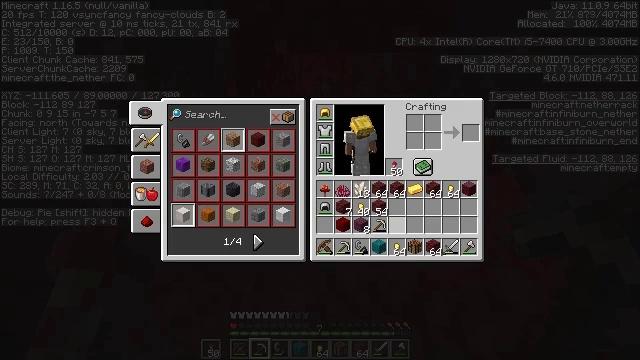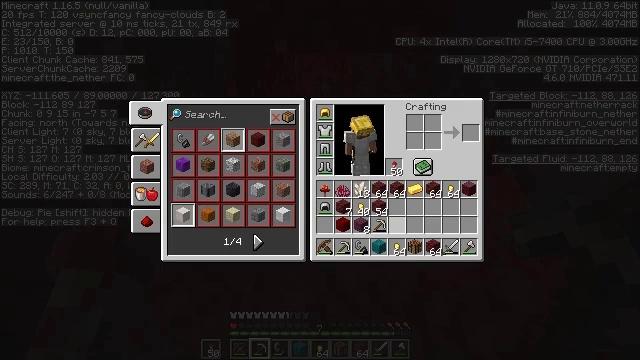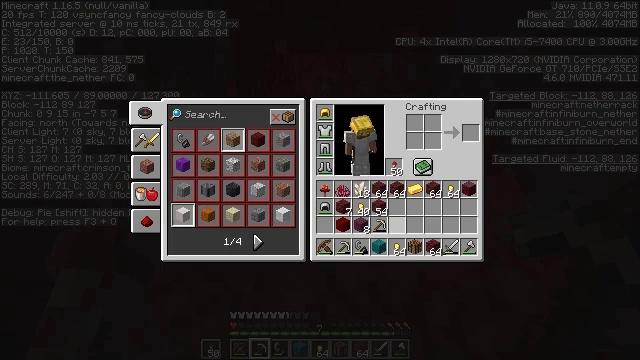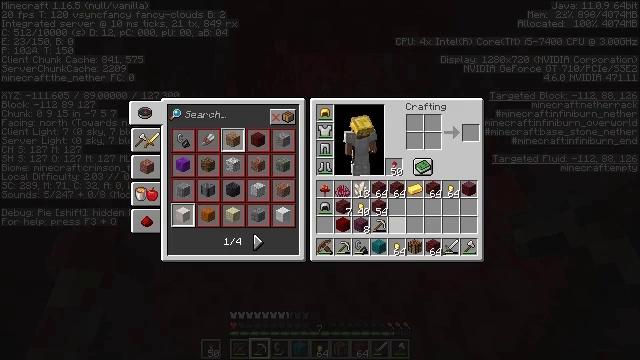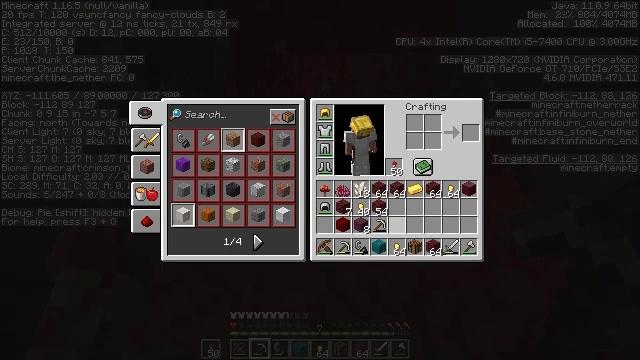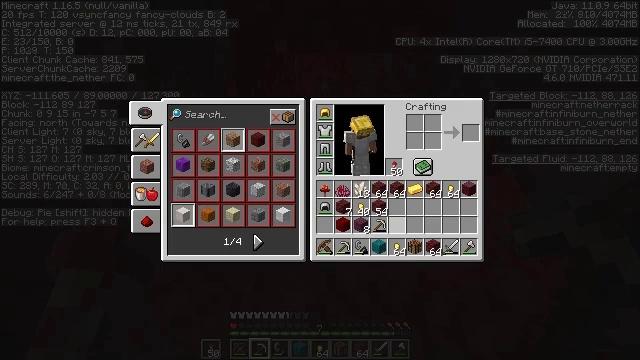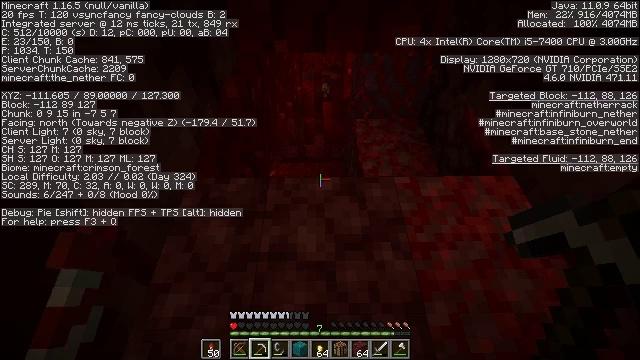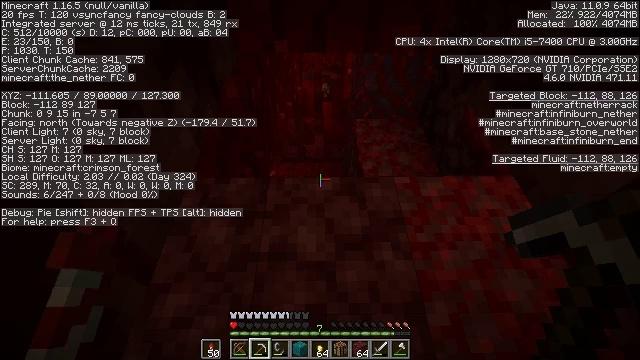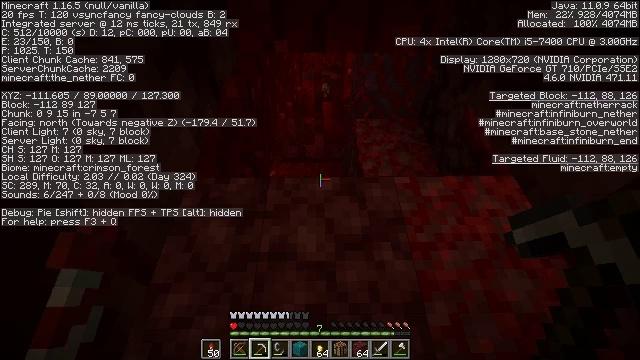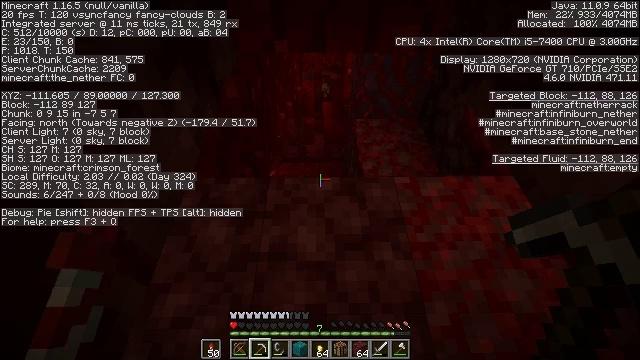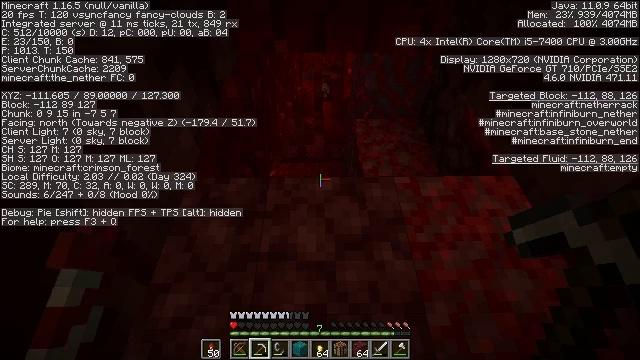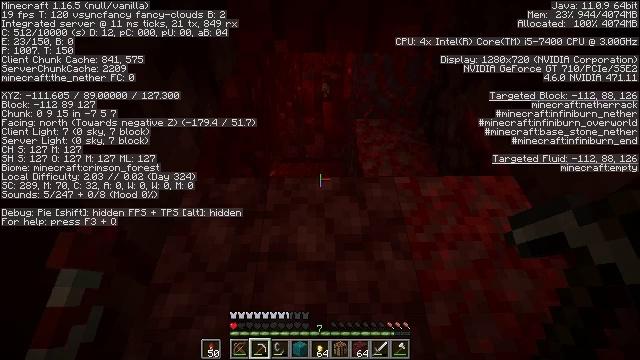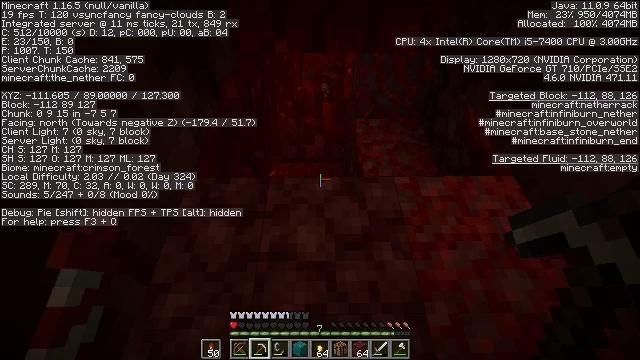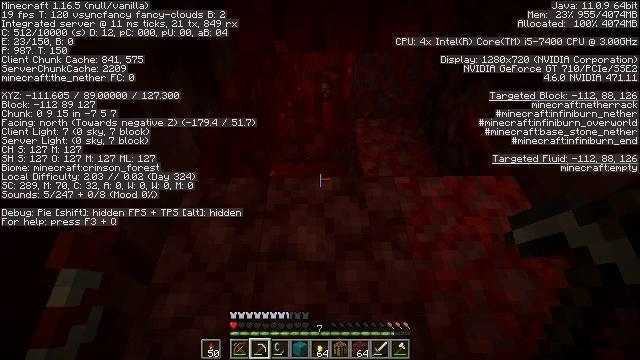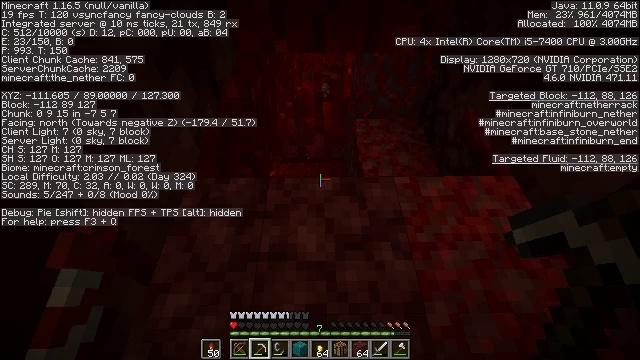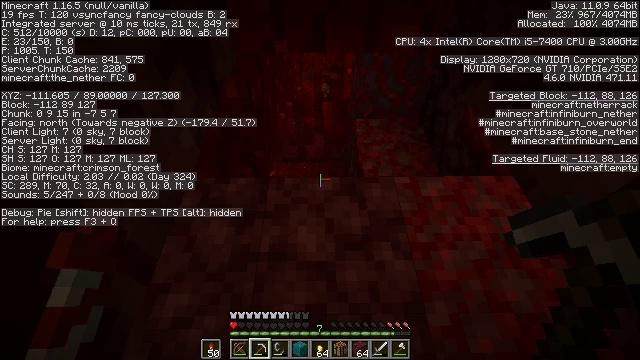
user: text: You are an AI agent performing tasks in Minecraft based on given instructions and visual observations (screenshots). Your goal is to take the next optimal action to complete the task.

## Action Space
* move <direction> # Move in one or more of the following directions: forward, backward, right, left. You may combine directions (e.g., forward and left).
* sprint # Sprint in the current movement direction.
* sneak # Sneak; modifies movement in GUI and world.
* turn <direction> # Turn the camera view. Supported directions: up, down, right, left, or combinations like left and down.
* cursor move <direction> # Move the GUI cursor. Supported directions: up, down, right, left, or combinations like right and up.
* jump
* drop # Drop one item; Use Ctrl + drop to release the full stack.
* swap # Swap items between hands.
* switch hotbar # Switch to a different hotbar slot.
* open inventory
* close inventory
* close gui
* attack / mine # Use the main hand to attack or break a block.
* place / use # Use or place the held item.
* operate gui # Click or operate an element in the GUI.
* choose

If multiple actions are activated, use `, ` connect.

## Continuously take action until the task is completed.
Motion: motion action
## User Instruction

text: Gather the nether wart block from a crimson forest.
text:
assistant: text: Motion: no_op
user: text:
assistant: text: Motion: no_op
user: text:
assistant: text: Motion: no_op
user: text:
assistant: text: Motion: no_op
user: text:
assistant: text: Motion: no_op
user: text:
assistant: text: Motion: no_op
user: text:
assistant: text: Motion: no_op
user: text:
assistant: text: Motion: no_op
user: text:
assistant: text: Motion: no_op
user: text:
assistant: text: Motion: no_op
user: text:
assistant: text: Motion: no_op
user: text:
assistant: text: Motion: no_op
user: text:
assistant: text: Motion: no_op
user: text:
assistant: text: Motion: no_op
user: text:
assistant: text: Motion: no_op
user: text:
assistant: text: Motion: no_op
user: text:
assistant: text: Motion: no_op
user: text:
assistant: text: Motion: no_op
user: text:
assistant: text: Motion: turn up
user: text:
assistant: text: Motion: turn up
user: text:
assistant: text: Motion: no_op
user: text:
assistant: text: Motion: no_op
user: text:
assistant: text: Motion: no_op
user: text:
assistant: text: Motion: turn up
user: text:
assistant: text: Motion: turn up
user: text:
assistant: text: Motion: turn up
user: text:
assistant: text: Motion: turn left and up
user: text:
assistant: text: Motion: turn up
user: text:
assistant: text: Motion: turn up
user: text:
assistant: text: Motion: turn up